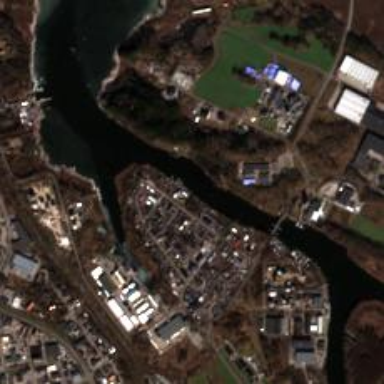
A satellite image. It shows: Man-made quay.